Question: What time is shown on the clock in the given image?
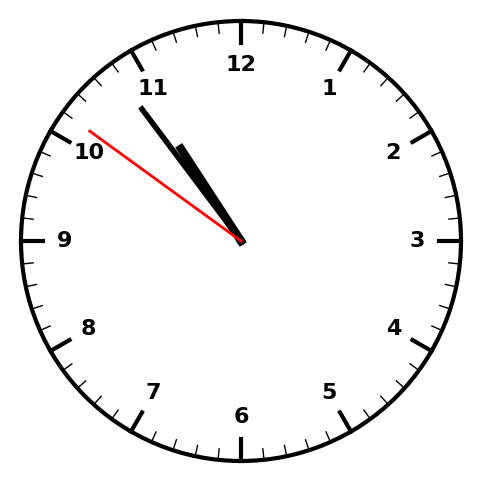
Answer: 10:53:51